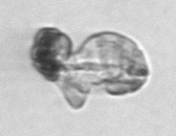
Label: Karenia